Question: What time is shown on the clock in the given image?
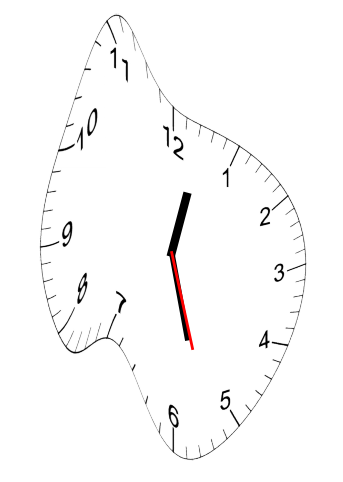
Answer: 12:27:27